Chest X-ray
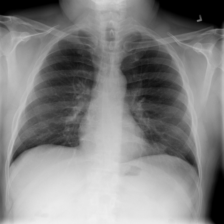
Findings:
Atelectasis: negative
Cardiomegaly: negative
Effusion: negative
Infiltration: negative
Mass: negative
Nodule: negative
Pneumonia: negative
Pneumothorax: negative
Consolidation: negative
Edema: negative
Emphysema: negative
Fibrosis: negative
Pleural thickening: negative
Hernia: negative